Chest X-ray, PA view. Patient: 56 years old, sex F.
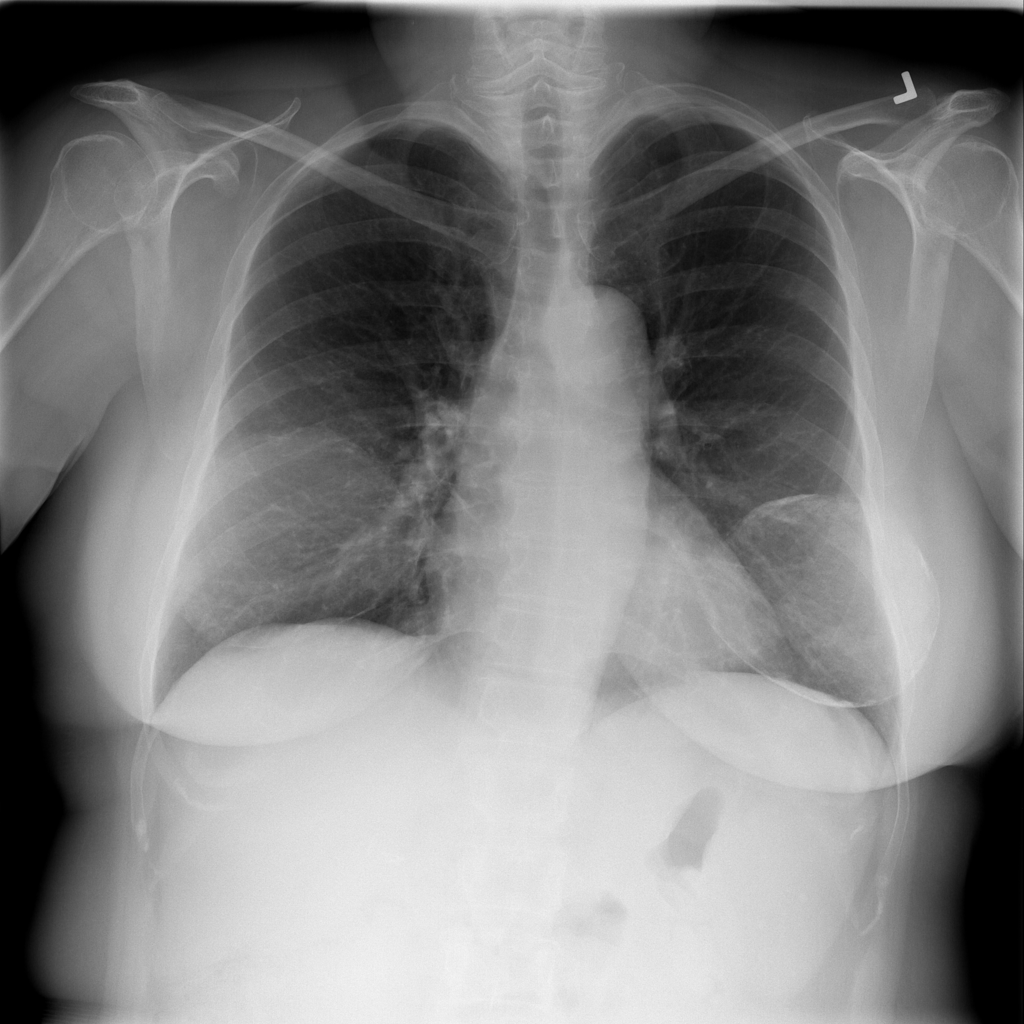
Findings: No Finding